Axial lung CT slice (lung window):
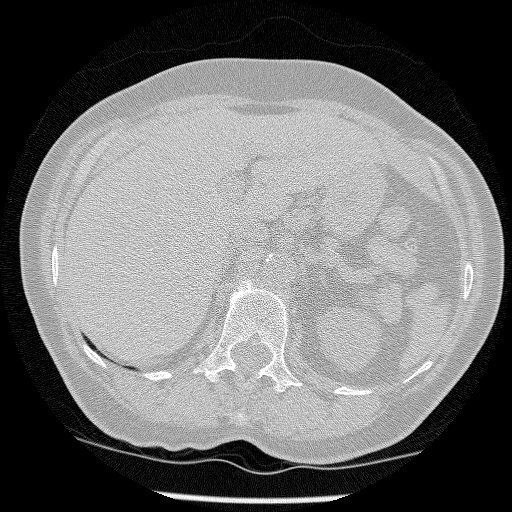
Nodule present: no